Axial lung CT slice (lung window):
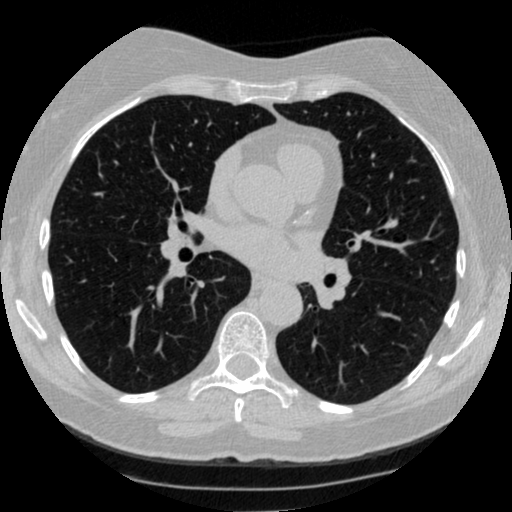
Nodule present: no